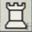
Piece: wR